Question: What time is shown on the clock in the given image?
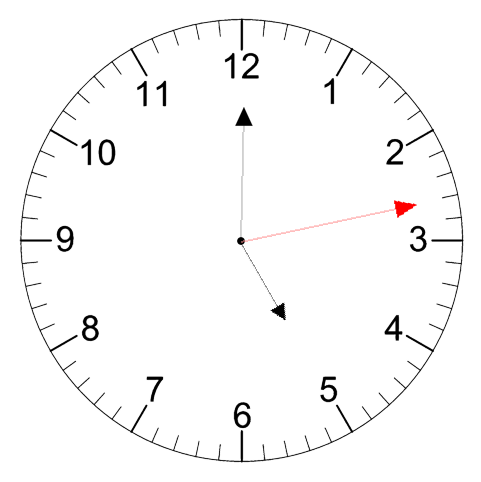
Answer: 05:00:13